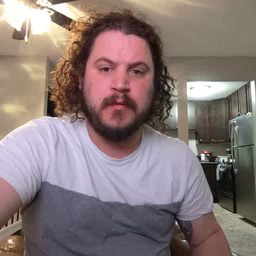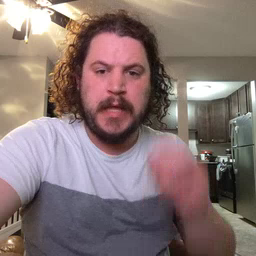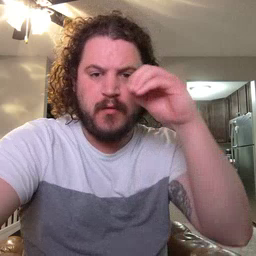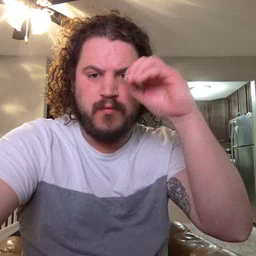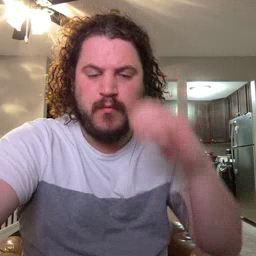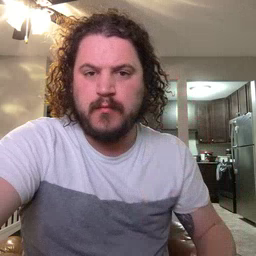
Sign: owl